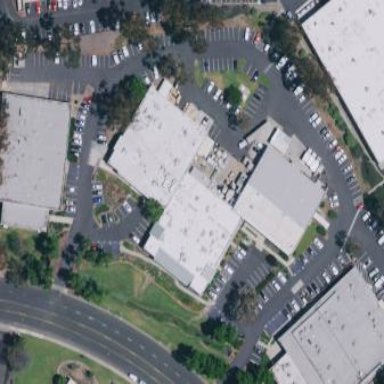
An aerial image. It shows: Industrial building.